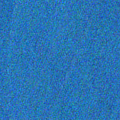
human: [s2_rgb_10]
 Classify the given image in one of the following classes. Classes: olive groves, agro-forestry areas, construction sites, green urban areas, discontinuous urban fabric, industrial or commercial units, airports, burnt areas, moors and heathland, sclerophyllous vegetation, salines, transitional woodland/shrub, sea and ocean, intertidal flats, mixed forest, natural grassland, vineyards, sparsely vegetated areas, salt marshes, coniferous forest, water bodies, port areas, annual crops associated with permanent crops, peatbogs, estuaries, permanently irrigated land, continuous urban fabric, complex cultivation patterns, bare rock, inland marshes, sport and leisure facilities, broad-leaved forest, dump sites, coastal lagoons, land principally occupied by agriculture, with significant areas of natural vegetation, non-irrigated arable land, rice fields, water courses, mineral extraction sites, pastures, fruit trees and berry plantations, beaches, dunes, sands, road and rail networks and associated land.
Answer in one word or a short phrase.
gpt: sea and ocean